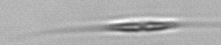
Label: Cylindrotheca